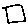
Label: square